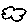
Label: cloud